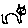
Label: cat